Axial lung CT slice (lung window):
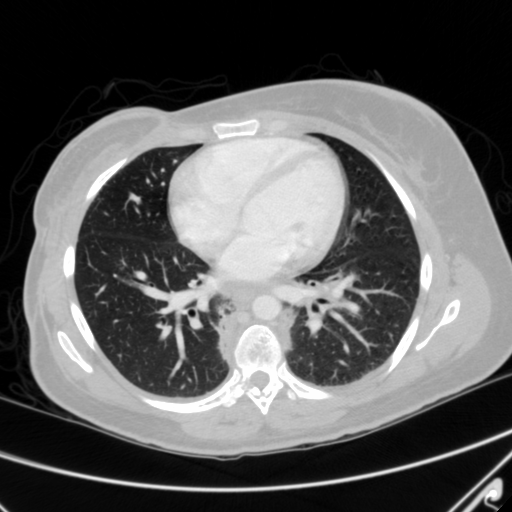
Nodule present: no